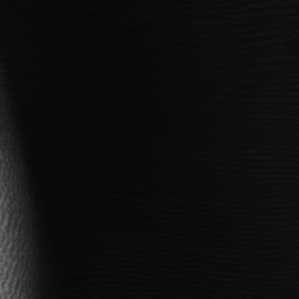
Label: frost